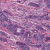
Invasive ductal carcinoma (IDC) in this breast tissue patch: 1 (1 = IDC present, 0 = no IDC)